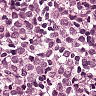
Metastatic tissue present: yes